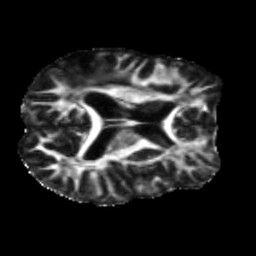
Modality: FA
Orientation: axial
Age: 47
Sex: male
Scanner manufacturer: siemens
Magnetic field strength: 3 T
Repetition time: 5.47 s
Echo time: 0.0854 s